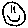
Label: smiley face